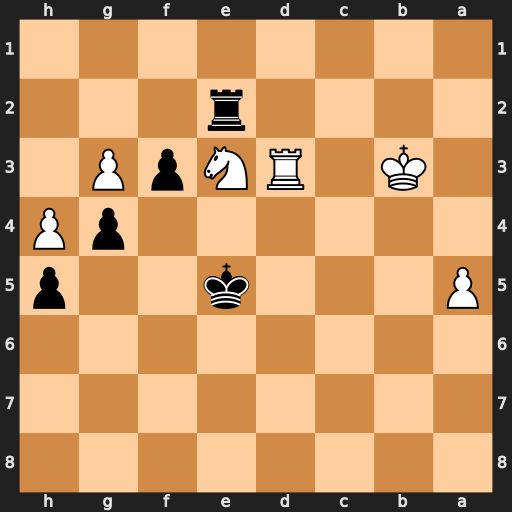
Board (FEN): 8/8/8/P3k2p/6pP/1K1RNpP1/4r3/8
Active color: b
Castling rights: -
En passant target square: -
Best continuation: Ke4 Kc4 Rxe3 Rd4+ Ke5